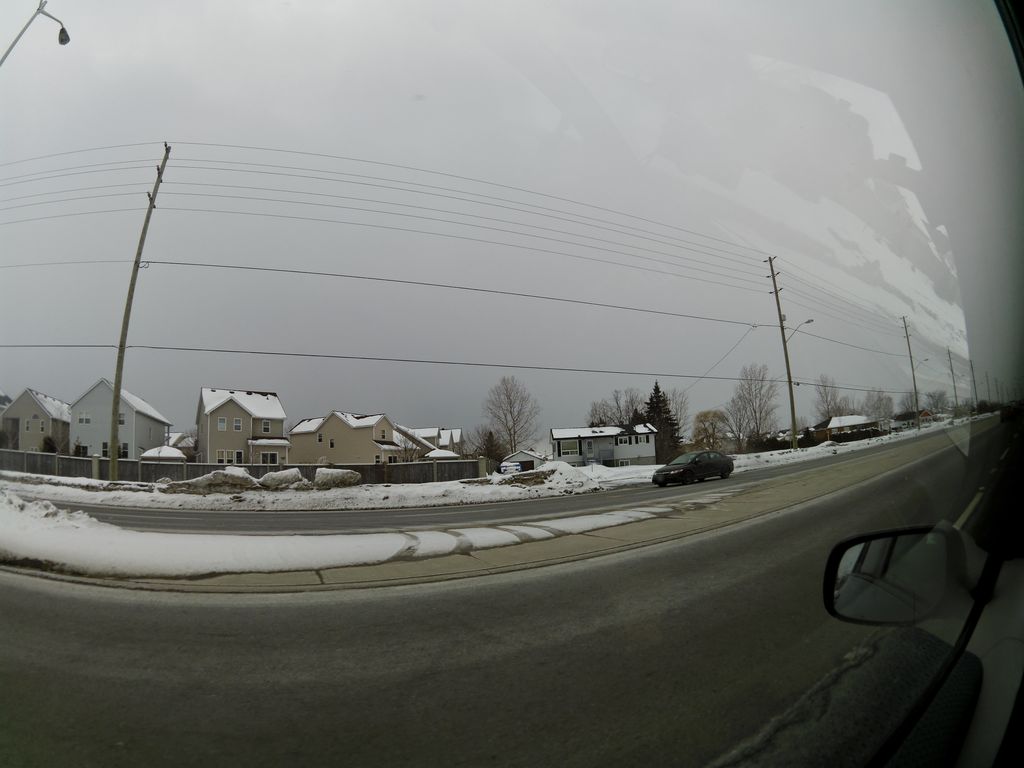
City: ottawa-gatineau